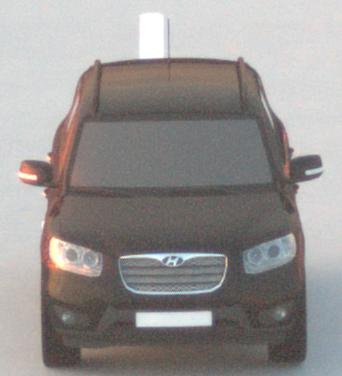
Make: Hyundai
Model: Santa Fe 2.4
Detailed model: Santa Fe (CM)
Model produced from: 2010/01
Model produced until: 2012/09
Doors: 5
Color: black
Road condition: dry road
Daytime: sunrise or sunset
Contrast: medium contrast